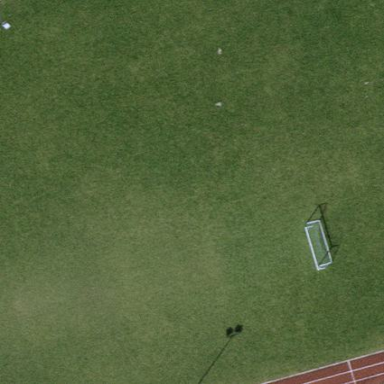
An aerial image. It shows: Grassy pitch used for leisure activities on land.